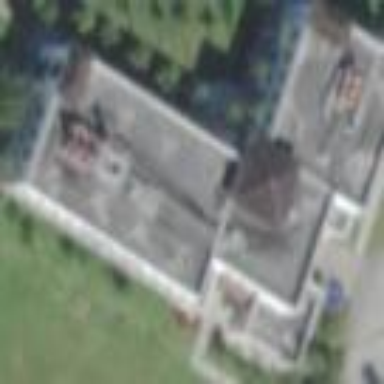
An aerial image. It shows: University building that is also research institute.